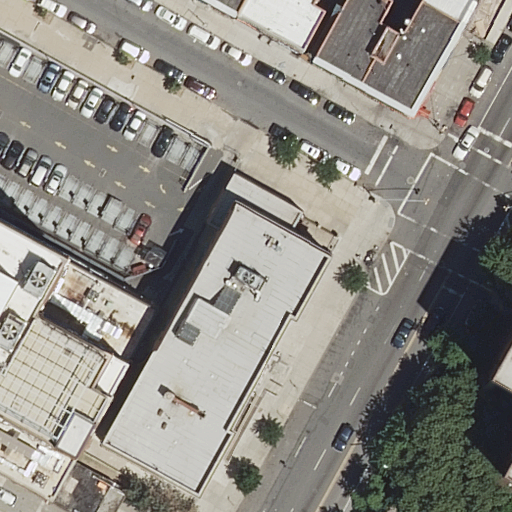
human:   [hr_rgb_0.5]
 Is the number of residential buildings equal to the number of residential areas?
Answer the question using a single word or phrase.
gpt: no

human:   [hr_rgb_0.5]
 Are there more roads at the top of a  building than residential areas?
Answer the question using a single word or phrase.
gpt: yes

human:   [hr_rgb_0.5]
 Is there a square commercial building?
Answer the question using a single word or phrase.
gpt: no

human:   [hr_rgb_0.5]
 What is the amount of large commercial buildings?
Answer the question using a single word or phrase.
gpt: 0

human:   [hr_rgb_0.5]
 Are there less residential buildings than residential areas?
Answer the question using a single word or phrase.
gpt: no

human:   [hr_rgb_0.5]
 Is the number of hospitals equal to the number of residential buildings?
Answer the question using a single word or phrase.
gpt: no

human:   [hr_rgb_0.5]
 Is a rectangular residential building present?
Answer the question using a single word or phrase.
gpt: yes

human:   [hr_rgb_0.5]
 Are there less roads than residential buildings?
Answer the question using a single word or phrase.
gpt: yes

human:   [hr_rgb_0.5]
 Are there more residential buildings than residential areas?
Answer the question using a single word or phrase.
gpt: yes

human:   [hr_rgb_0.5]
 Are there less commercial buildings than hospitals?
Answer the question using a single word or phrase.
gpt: yes

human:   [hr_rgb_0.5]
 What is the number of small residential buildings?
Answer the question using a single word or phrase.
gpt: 4

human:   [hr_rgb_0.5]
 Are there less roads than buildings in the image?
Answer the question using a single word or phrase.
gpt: yes

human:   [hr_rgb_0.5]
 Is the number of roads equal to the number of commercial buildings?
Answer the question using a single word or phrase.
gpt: no

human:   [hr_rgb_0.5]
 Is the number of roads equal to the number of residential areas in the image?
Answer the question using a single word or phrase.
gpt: no

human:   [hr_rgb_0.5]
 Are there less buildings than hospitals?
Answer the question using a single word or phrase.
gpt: no

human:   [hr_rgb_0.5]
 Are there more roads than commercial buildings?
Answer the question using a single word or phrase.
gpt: yes

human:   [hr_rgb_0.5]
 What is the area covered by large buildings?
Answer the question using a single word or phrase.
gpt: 1328m2

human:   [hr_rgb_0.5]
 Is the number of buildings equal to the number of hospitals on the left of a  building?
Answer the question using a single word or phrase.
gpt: no

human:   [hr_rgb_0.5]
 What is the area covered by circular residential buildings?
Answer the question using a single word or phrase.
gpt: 0m2

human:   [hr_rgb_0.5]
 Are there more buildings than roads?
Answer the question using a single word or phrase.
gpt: yes

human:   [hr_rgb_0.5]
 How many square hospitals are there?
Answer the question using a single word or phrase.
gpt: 0

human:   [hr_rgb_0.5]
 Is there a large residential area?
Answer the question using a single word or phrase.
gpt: no

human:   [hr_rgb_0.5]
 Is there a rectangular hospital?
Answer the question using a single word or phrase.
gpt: yes

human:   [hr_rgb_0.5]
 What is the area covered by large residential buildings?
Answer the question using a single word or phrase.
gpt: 1328m2

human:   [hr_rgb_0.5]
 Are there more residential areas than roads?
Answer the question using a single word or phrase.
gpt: no

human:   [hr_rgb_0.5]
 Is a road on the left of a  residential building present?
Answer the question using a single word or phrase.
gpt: yes

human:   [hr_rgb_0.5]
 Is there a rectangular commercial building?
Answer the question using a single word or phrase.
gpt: no

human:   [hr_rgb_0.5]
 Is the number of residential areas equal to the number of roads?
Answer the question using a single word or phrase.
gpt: no

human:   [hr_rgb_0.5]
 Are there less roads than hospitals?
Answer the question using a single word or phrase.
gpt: no

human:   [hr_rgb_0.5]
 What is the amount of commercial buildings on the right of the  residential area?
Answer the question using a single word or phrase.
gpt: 0

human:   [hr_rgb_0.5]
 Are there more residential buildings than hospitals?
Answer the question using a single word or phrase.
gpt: yes

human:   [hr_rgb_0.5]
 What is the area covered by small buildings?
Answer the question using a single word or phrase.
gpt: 53m2

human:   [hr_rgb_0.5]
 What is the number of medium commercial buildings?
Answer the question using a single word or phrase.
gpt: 0

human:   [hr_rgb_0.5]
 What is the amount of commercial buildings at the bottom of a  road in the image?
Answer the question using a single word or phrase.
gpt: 0

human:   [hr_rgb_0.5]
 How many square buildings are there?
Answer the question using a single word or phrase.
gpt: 0

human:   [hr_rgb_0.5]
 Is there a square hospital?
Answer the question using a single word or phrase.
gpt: no